Question: I want a dense_rank kind of formula which will return a same id for a same name in first field. Now the problem is that 'rank' or 'rank.eq' function in excel can be applied to value fields only but here I want a dense rank for each name.
I leave an example...

thanks for your help
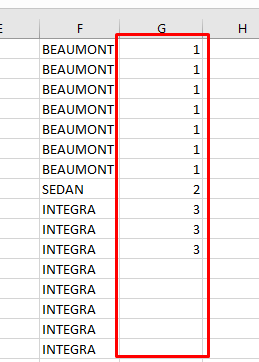
Answer: If you just want to assign unique ID to each name use this formula in 'G1' (assuming your data is in 'F1:F16' like the screenshot below
<URL>
use this formula in 'G1' onwards(down)
'''
=COUNTIF($F$1:$F$16, "<="&F1)
'''
Still if you want these numbers to start from 1 and keep on increasing so on use this formula in 'H1'
'''
=SUMPRODUCT((G1>=$G$1:$G$16)/COUNTIF($G$1:$G$16,$G$1:$G$16))
'''
Without the need for creating intermediate field
'''
=SUMPRODUCT((F1>=$F$1:$F$16)/COUNTIF($F$1:$F$16,$F$1:$F$16))
'''
You can get results like this
<URL>